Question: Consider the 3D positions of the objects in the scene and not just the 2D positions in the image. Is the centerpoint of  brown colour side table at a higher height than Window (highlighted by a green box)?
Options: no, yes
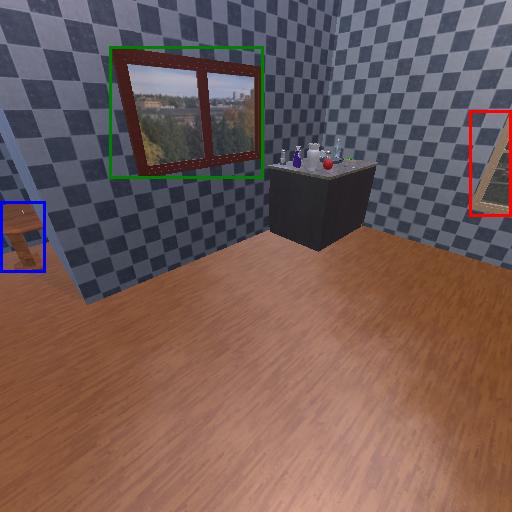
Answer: no